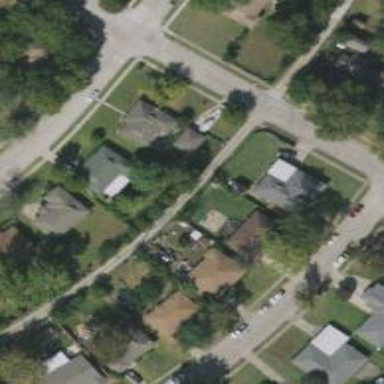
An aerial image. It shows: Alley classified as service road.